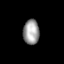
Tissue: lung
Cell type: T cells
Senescence score: 0.1891
Nuclear area (px): 394
Mean DAPI intensity: 156.256